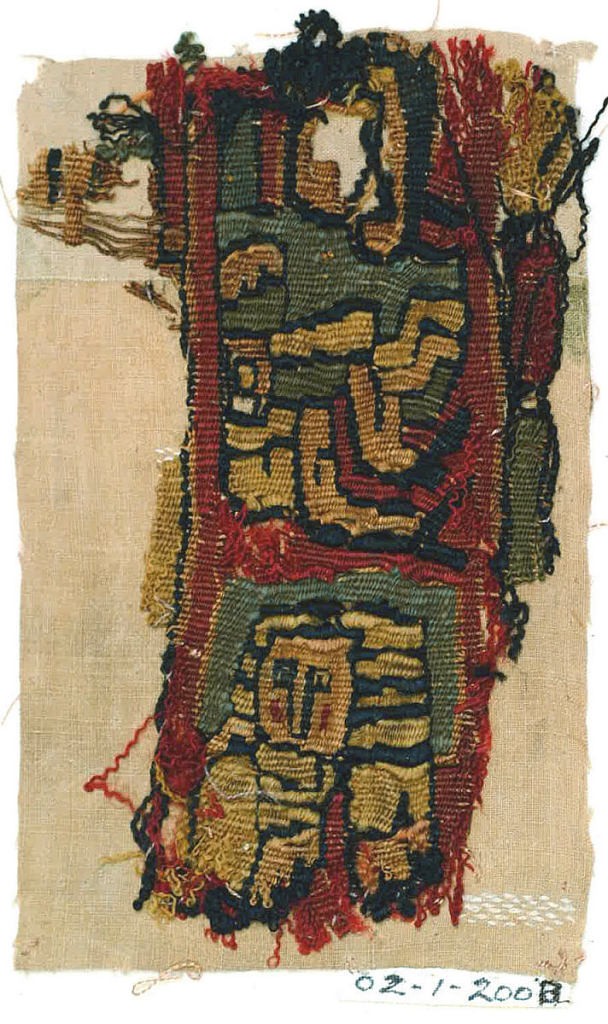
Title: Fragment
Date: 5th–6th century
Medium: Warp: S-spun, Z-twist linen. Wefts; S-spun wools Technique: slit tapestry with supplementary weft wrapping
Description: Fragmented part of figure at bottom.